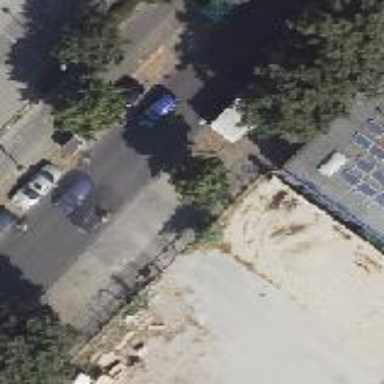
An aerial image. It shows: Street-side parking with sett surface.